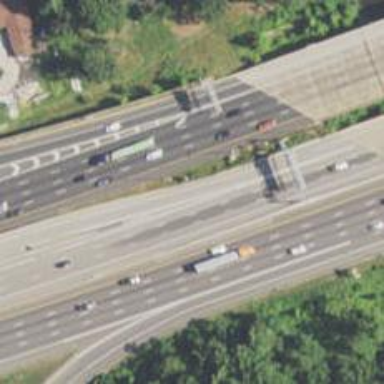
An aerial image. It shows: Asphalt motorway link.